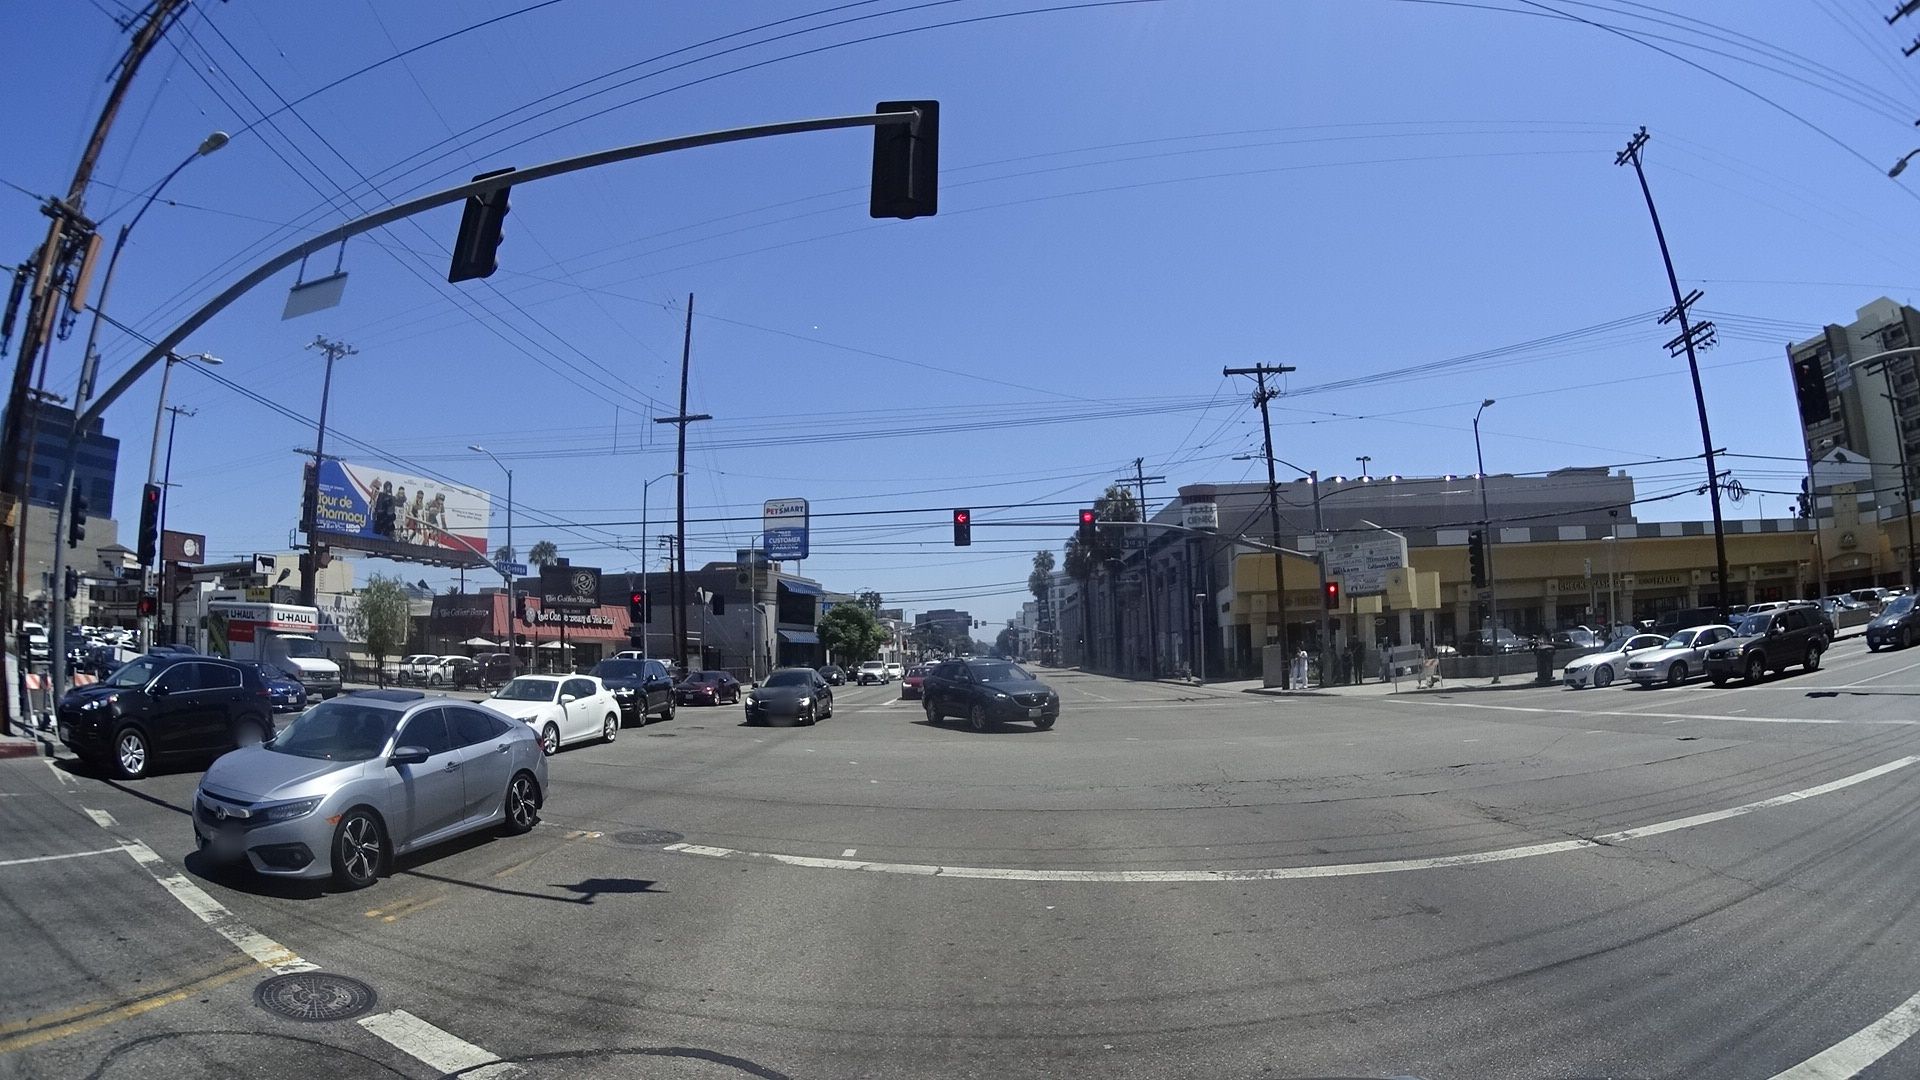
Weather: snowy
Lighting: day
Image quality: good
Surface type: driving surface
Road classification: primary
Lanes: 8
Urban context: urban centre
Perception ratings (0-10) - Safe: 2.92, Lively: 7.36, Beautiful: 2.62, Boring: 3.1, Depressing: 4.34, Wealthy: 2.39